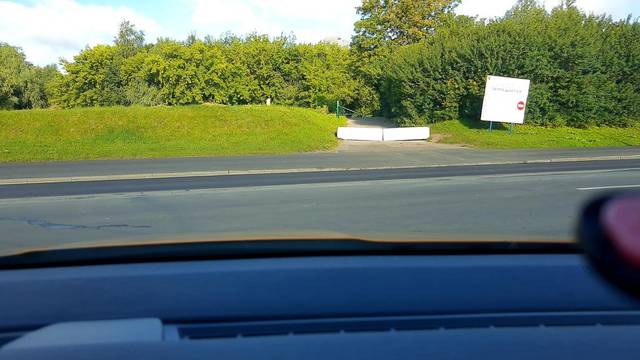
Region: Russia
Coordinates: 55.756, 37.433